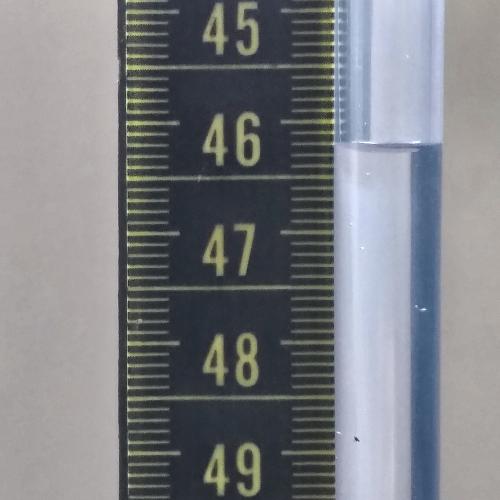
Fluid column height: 46.2 cm